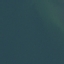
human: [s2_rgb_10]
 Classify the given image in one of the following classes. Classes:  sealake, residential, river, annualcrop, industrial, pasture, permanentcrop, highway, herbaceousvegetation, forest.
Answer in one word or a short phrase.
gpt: SeaLake